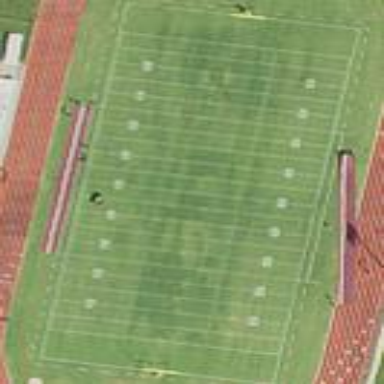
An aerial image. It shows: American football pitch.